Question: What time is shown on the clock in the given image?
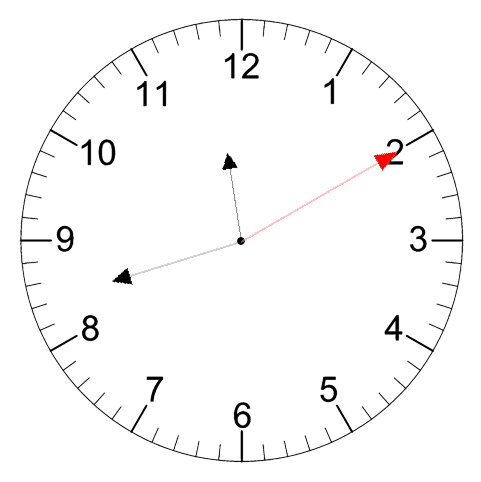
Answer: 11:42:10